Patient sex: M
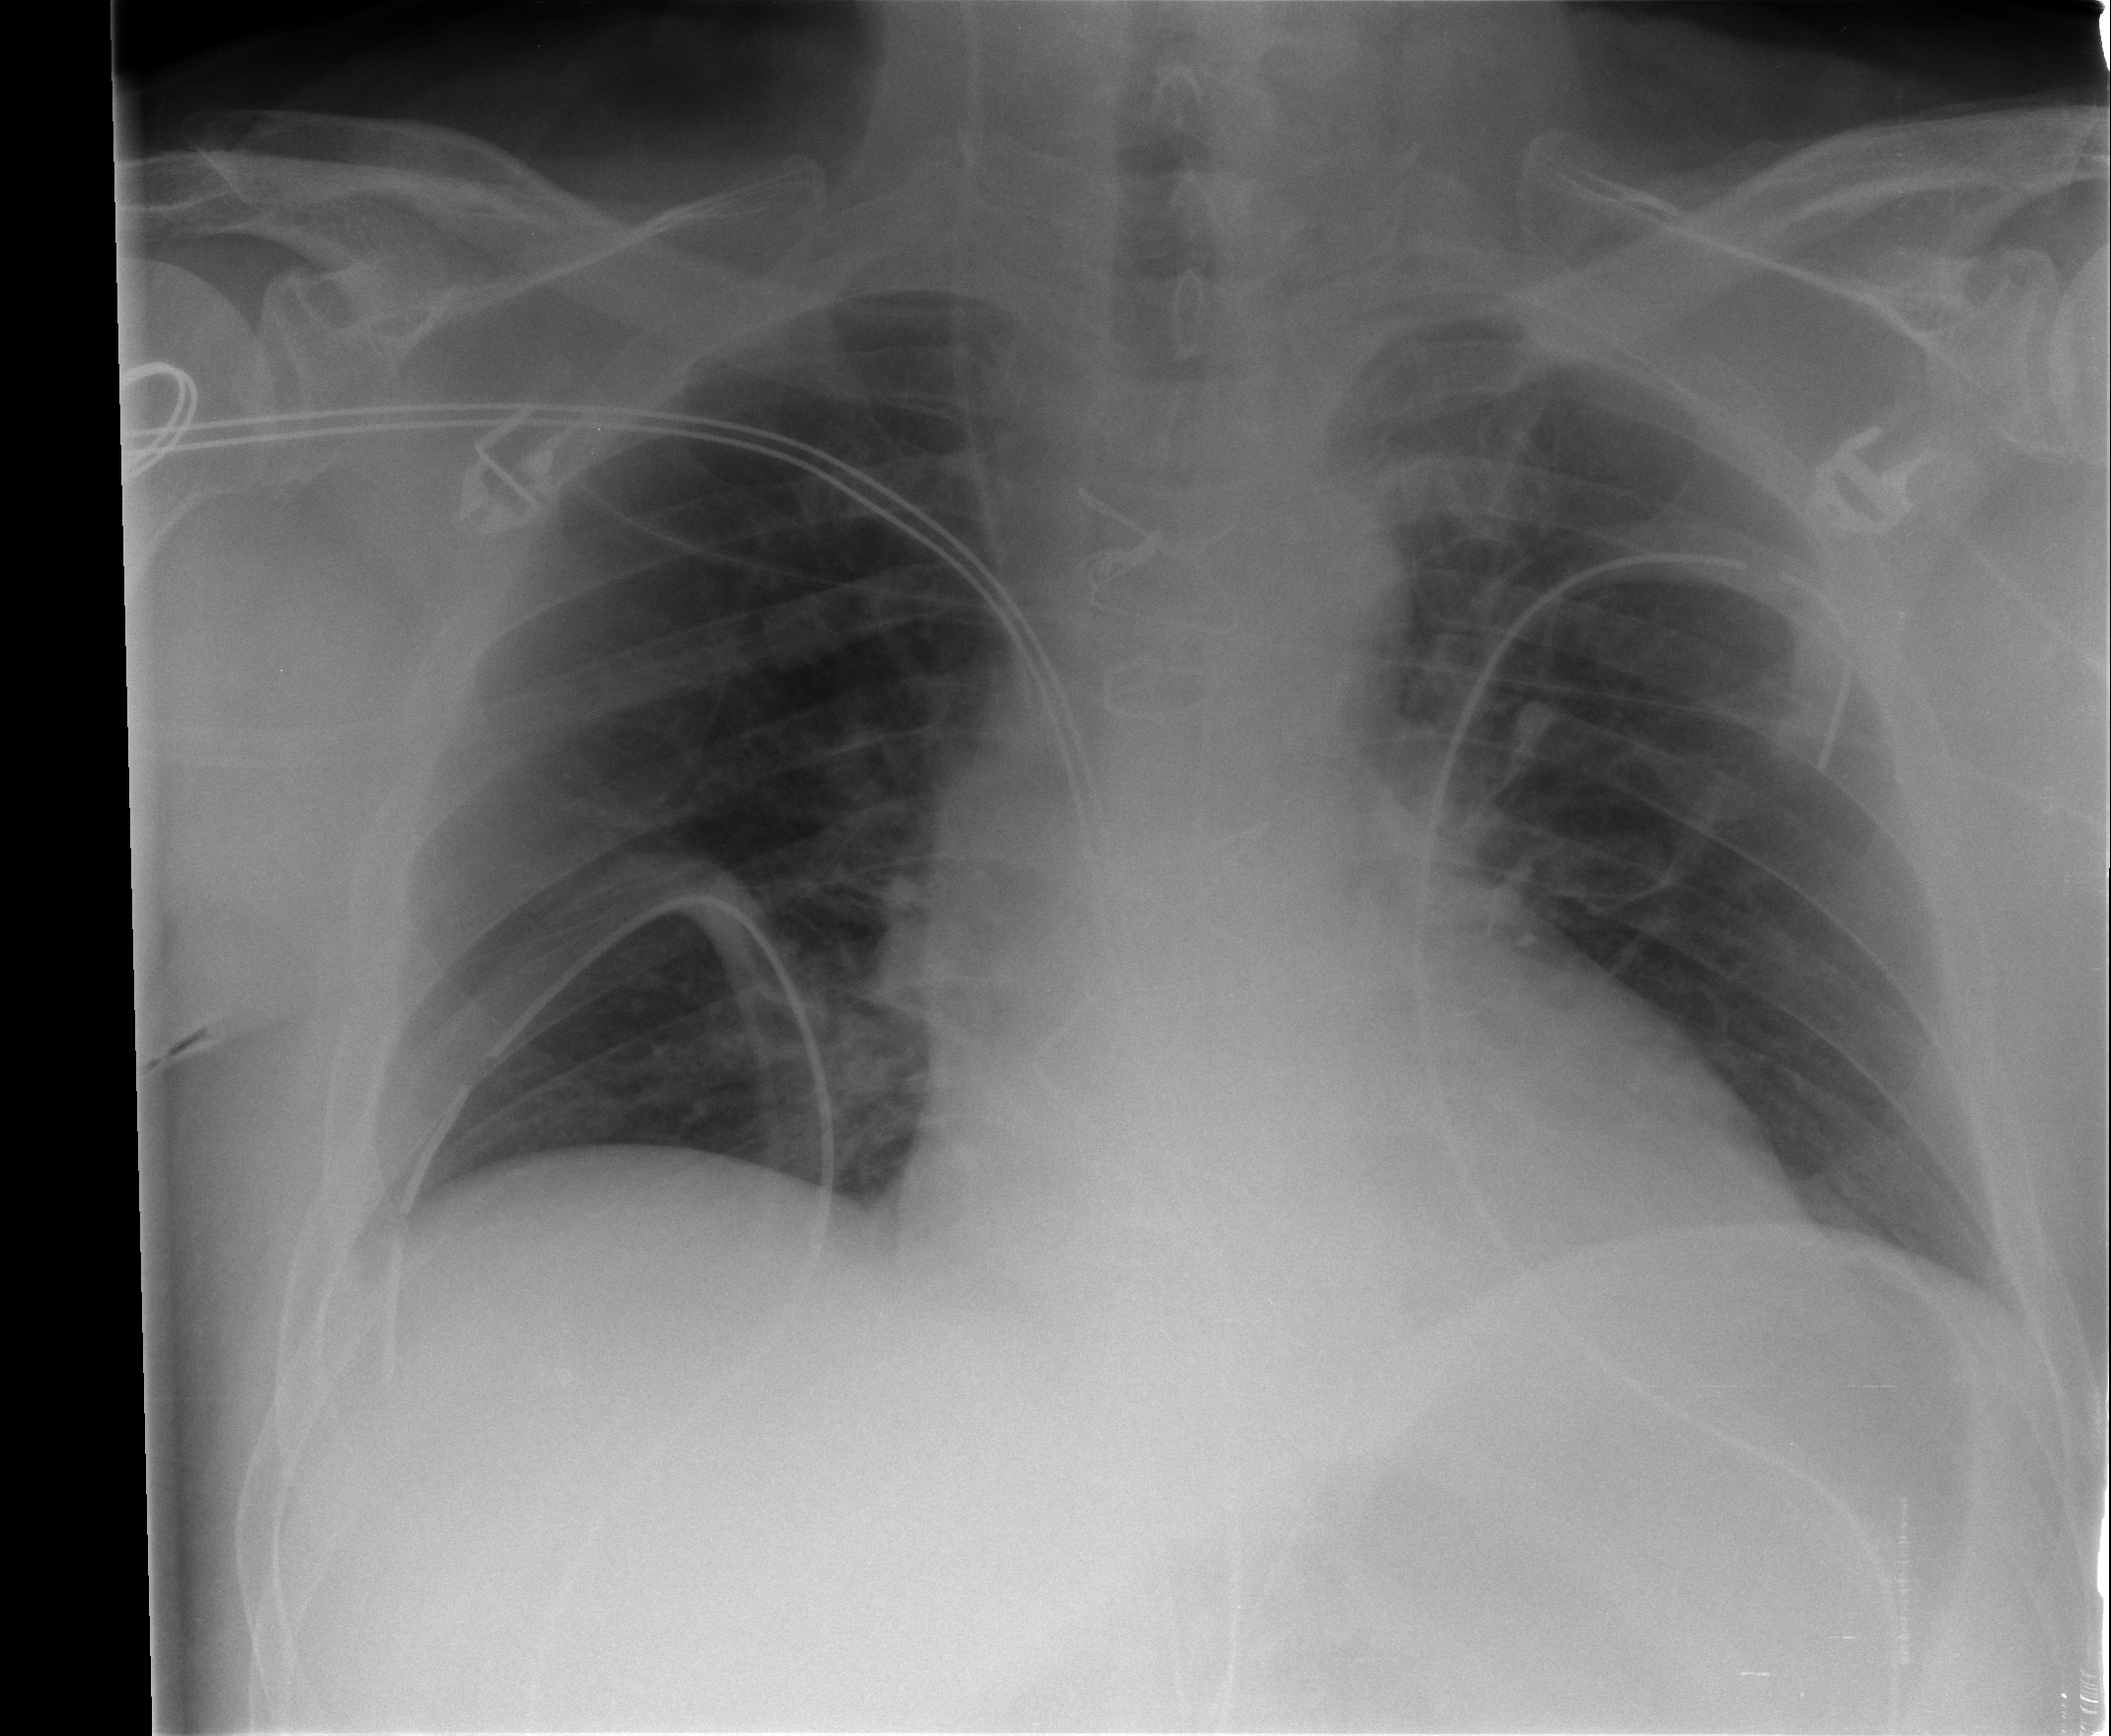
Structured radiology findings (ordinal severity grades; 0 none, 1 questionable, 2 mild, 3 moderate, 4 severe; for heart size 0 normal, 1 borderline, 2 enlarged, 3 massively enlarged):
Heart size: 0
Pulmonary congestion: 0
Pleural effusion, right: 0
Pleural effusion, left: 0
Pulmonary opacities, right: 0
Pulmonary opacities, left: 0
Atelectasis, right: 1
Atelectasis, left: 1